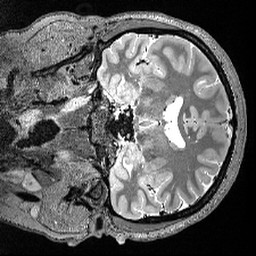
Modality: T2w
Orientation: coronal
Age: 32
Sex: female